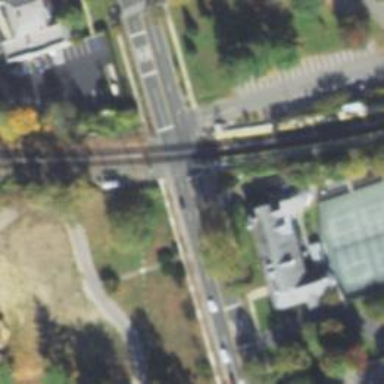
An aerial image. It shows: Railway crossing.